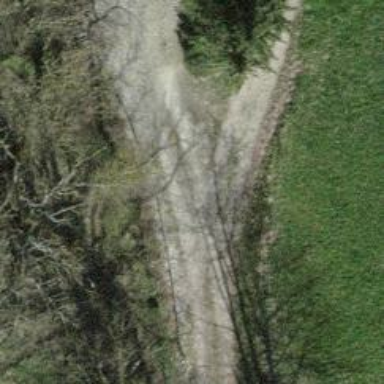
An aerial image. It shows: Grassy path.